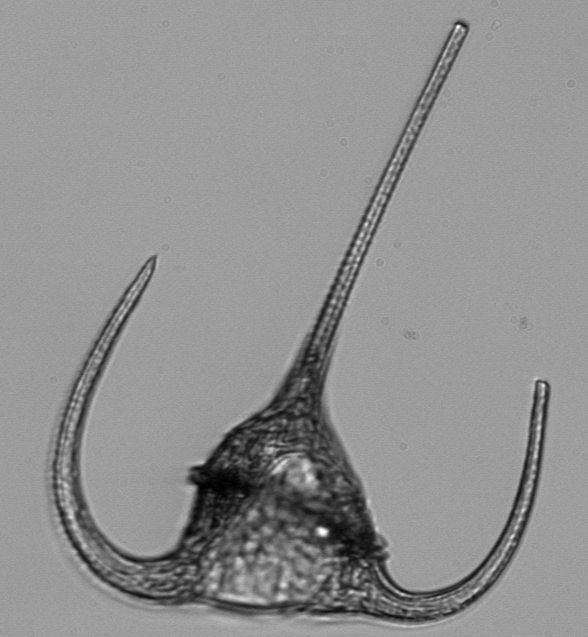
Label: Tripos